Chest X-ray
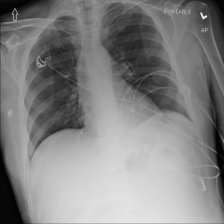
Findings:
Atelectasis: negative
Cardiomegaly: negative
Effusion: negative
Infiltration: negative
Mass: negative
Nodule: negative
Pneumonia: negative
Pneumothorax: negative
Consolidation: negative
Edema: negative
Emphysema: negative
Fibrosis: negative
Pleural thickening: negative
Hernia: negative